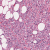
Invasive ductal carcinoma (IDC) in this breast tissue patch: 1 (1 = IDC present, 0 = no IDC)